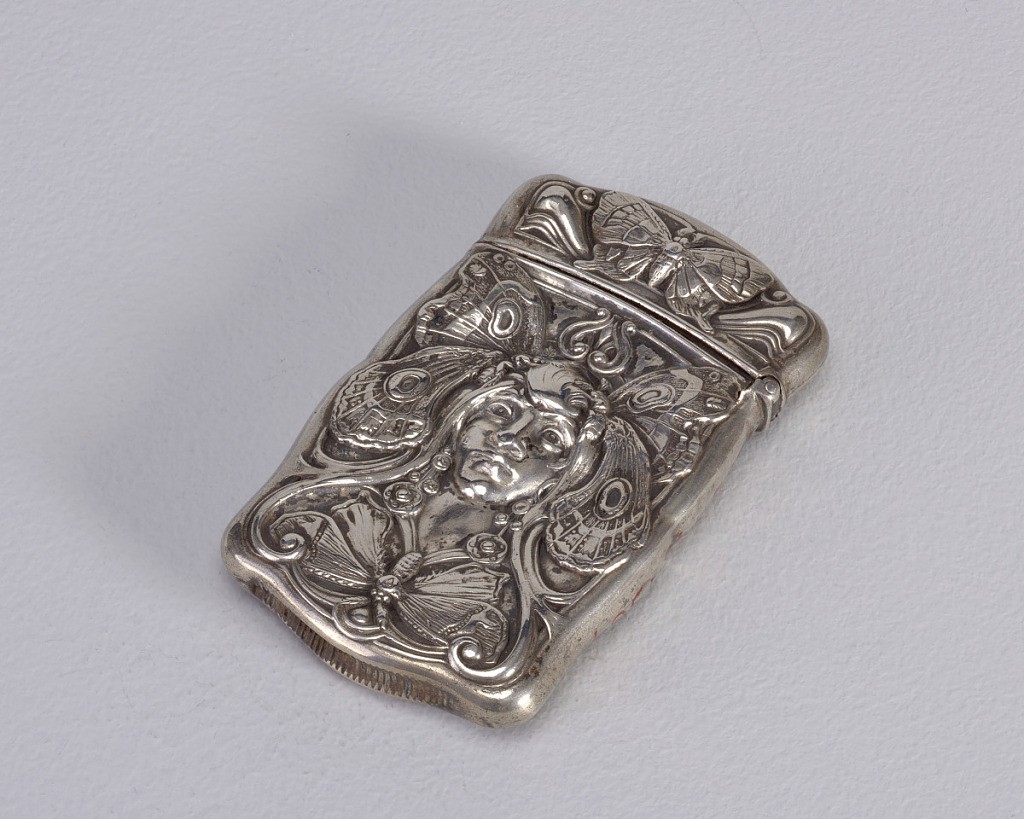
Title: Female Mask and Butterflies
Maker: Gorham Manufacturing Company, Providence, Rhode Island, USA, founded 1818
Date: ca. 1900
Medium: Silver
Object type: Matchsafe
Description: Rectangular, with curved corners, top, bottom, and sides, featuring female mask with pendant earrings, long hair tendrils, and butterfly wings framing her face, smaller butterflies above, on lid, and below. Reverse features open reserve with monogram HB, framed by stylized curves and butterflies. Lid hinged on side. Striker in recessed groove on bottom.